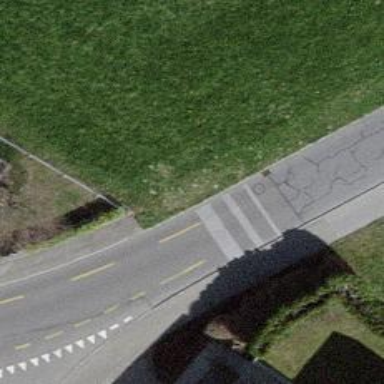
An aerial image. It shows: Tertiary road with asphalt surface including cycle lane.